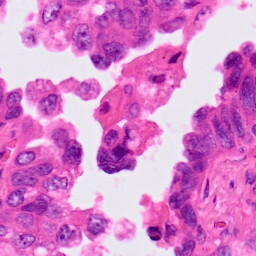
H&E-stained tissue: Lung